Interaction volume radius: 10 \u00c5
Interaction volume height: 35 \u00c5
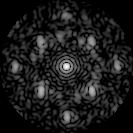
Disorder parameter: 0.4277